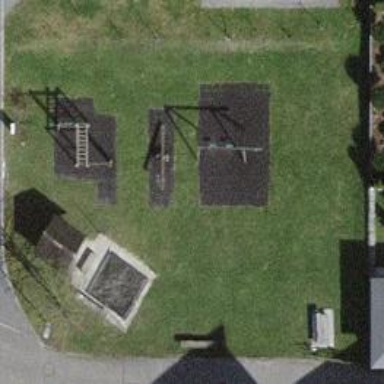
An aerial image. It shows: Playground area for leisure land.